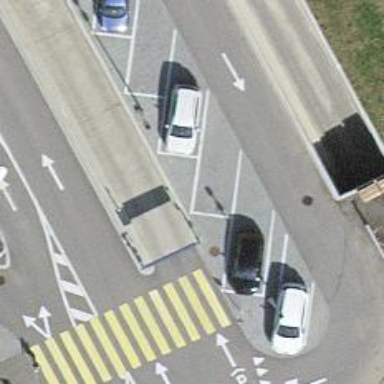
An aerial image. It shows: Parking entrance.